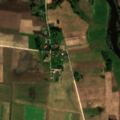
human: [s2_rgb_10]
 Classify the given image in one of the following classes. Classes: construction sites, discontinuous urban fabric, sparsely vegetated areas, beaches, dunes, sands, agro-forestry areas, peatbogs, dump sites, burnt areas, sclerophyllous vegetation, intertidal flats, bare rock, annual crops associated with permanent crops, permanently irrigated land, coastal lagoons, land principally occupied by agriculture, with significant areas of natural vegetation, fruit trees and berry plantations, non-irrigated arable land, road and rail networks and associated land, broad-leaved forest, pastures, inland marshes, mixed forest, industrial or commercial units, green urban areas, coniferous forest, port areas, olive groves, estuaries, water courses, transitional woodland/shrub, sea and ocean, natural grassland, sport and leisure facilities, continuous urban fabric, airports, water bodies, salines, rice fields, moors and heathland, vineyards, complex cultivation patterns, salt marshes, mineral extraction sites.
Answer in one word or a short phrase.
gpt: non-irrigated arable land, complex cultivation patterns, land principally occupied by agriculture, with significant areas of natural vegetation, water courses